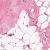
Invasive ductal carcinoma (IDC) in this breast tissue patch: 0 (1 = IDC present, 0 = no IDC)